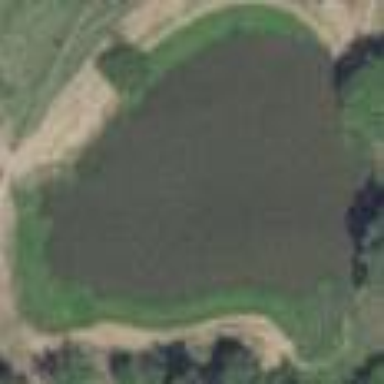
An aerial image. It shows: Pond with natural water.